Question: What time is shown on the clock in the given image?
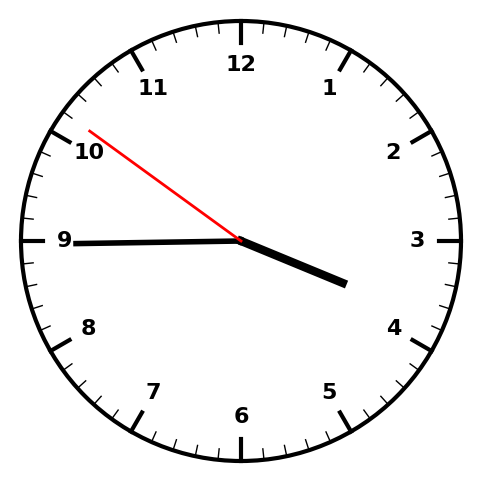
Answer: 03:44:51